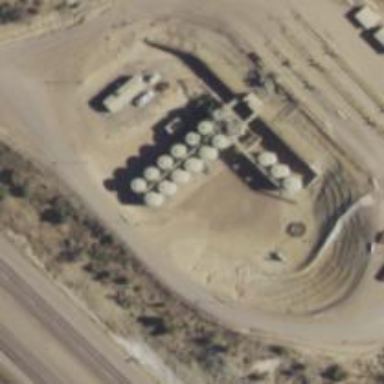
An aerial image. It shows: Storage tank that is man-made.